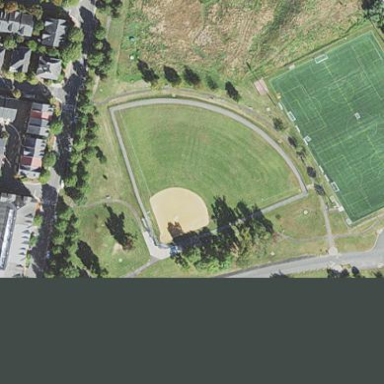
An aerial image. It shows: Grassy baseball pitch for leisure sports.